Question: I was doing some matrix calculations and wanted to calculate the eigenvalues and eigenvectors of this particular matrix:

I found its eigenvalues and eigenvectors analytically and wanted to confirm my answer using 'numpy.linalg.eigh', since this matrix is symmetric. Here is the problem: I find the expected eigenvalues, but the corresponding eigenvectors appear to be
Here is the little piece of code I used:
'''
import numpy as n
def createA():
#create the matrix A
m=3
T = n.diag(n.ones(m-1.),-1.) + n.diag(n.ones(m)*-4.) + n.diag(n.ones(m-1.),1.)
I = n.identity(m)
A = n.zeros([m*m,m*m])
for i in range(m):
a, b, c = i*m, (i+1)*m, (i+2)*m
A[a:b, a:b] = T
if i < m - 1:
A[b:c, a:b] = A[a:b, b:c] = I
return A
A = createA()
ev,vecs = n.linalg.eigh(A)
print vecs[0]
print n.dot(A,vecs[0])/ev[0]
'''
So for the first eigenvalue/eigenvector pair, this yields:
'''
[ 2.50000000e-01 5.00000000e-01 -5.42230975e-17 -4.66157689e-01
3.03192985e-01 2.56458619e-01 -7.84539156e-17 -5.00000000e-01
2.50000000e-01]
[ 0.<PHONE> 0.21187998 -<PHONE> -0.35408209 0.20831606 0.<PHONE>
0.<PHONE> -0.37390646 0.<PHONE>]
'''
In my understanding of the Eigenvalue problem, it appears that this vector doesn't suffice the equation A.vec = ev.vec, and that therefore this vector is no eigenvalue at all.
I am pretty sure the matrix A itself is correctly implemented and that there is a correct eigenvector. For example, my analytically derived eigenvector:
'''
rvec = [0.25,-0.35355339,0.25,-0.35355339,0.5,-0.35355339,0.25,
-0.35355339,0.25]
b = n.dot(A,rvec)/ev[0]
print n.allclose(real,b)
'''
yields 'True'.
Can anyone, by any means, explain this strange behaviour? Am I misunderstanding the Eigenvalue problem? Might numpy be erroneous?
(As this is my first post here: my apologies for any unconventionalities in my question. Thanks you in advance for your patience.)
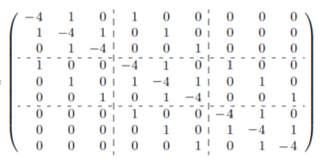
Answer: The eigen vectors are stored as column vectors as described <URL>. So you have to use 'vecs[:,0]' instead 'vecs[0]'
For example this here works for me (I use 'eig' because 'A' is not symmetric)
'''
import numpy as np
import numpy.linalg as LA
import numpy.random
A = numpy.random.randint(10,size=(4,4))
# array([[4, 7, 7, 7],
# [4, 1, 9, 1],
# [7, 3, 7, 7],
# [6, 4, 6, 5]])
eval,evec = LA.eig(A)
evec[:,0]
# array([ 0.55545073+0.j, 0.37209887+0.j, 0.56357432+0.j, 0.48518131+0.j])
np.dot(A,evec[:,0]) / eval[0]
# array([ 0.55545073+0.j, 0.37209887+0.j, 0.56357432+0.j, 0.48518131+0.j])
'''